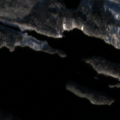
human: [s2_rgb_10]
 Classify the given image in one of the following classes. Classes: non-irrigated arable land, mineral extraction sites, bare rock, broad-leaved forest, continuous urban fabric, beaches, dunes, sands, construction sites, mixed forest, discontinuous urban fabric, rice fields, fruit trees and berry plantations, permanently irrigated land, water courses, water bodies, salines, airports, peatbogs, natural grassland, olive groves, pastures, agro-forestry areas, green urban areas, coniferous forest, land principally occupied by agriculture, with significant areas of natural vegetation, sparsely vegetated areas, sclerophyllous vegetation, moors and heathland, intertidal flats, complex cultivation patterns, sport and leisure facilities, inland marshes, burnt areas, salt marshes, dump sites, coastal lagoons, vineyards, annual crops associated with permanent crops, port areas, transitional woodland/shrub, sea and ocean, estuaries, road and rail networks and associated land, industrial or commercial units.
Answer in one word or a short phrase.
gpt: coniferous forest, mixed forest, water bodies